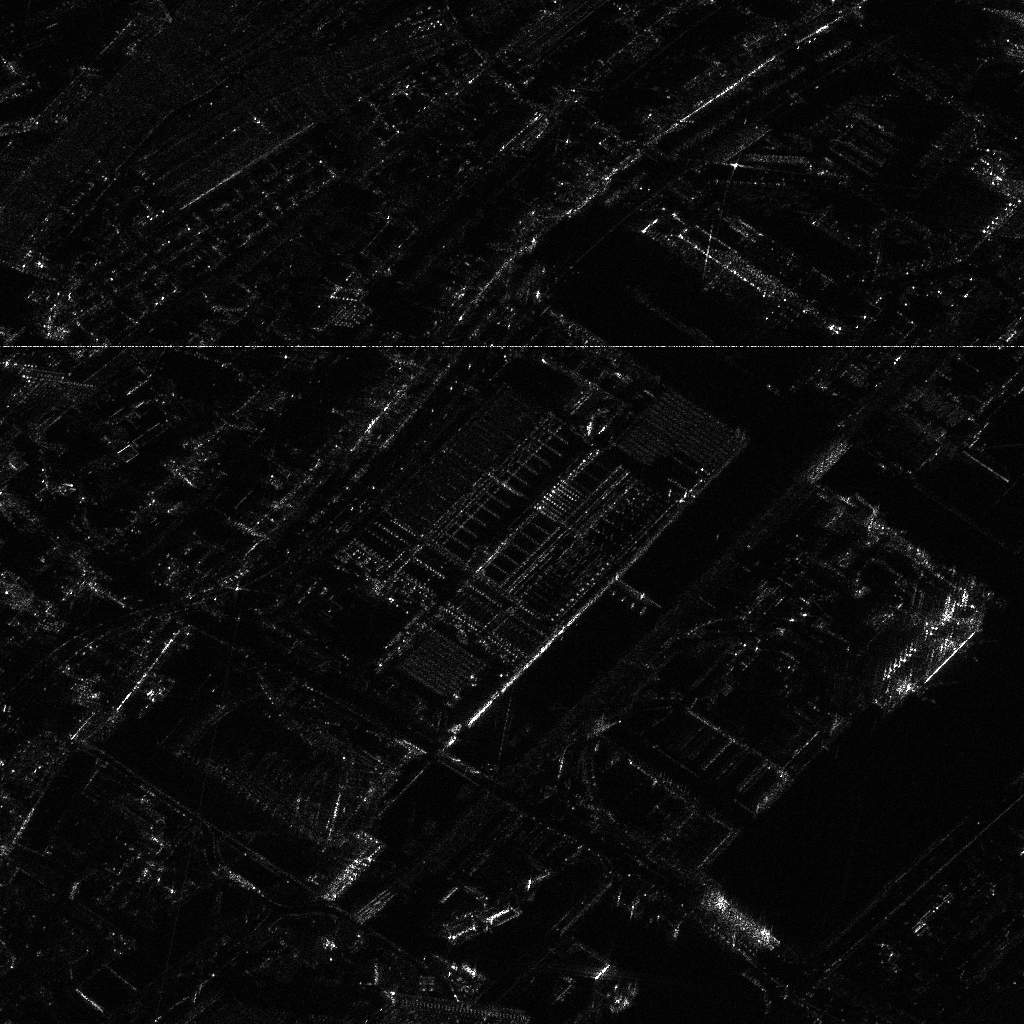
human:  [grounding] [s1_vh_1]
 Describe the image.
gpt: In the satellite image, there is  <ref>1 large container </ref> <box>[[67, 88, 75, 90, 41]]</box> located at bottom right.